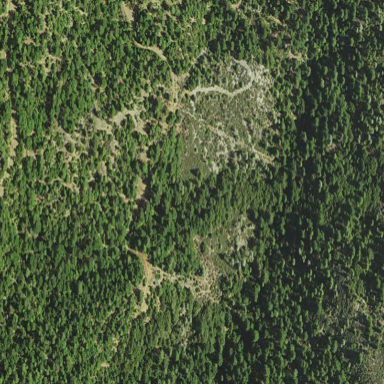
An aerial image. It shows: Forest area.